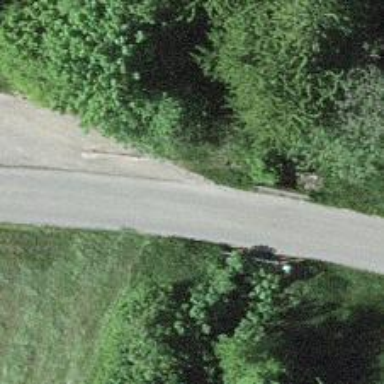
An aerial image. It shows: Unclassified road on asphalt surface with bridge.